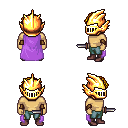
a pixel art fantasy rpg character, male body template, human, tanned skin, lavender cape, teal pants, blonde curly afro hairstyle, gold helm, cloth bracers, maroon shoes, dagger, four views (front, back, left, right), 2x2 character sprite sheet, small pixel art, hard edges, no anti-aliasing